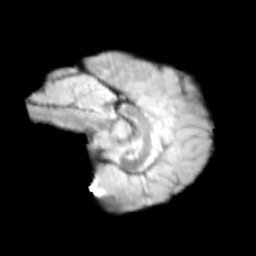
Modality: T2w
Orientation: sagittal
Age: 13
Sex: female
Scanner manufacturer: siemens
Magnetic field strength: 3 T
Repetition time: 3.8 s
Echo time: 0.07 s